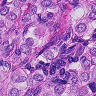
Metastatic tissue present: yes